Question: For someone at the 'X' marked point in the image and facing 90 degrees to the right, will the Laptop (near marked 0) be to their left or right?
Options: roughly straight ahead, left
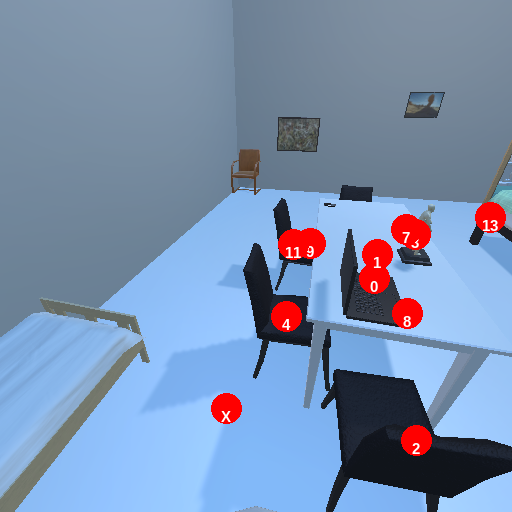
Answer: roughly straight ahead